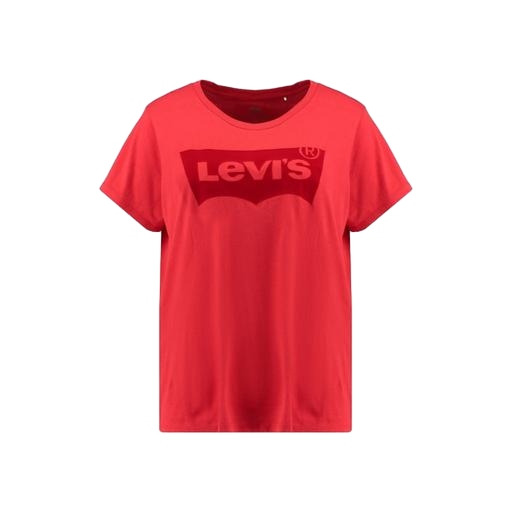
batwing t-shirt, red split-back graphic t-shirt, red graphic tee, white background